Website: bh-photo
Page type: customer-info-address
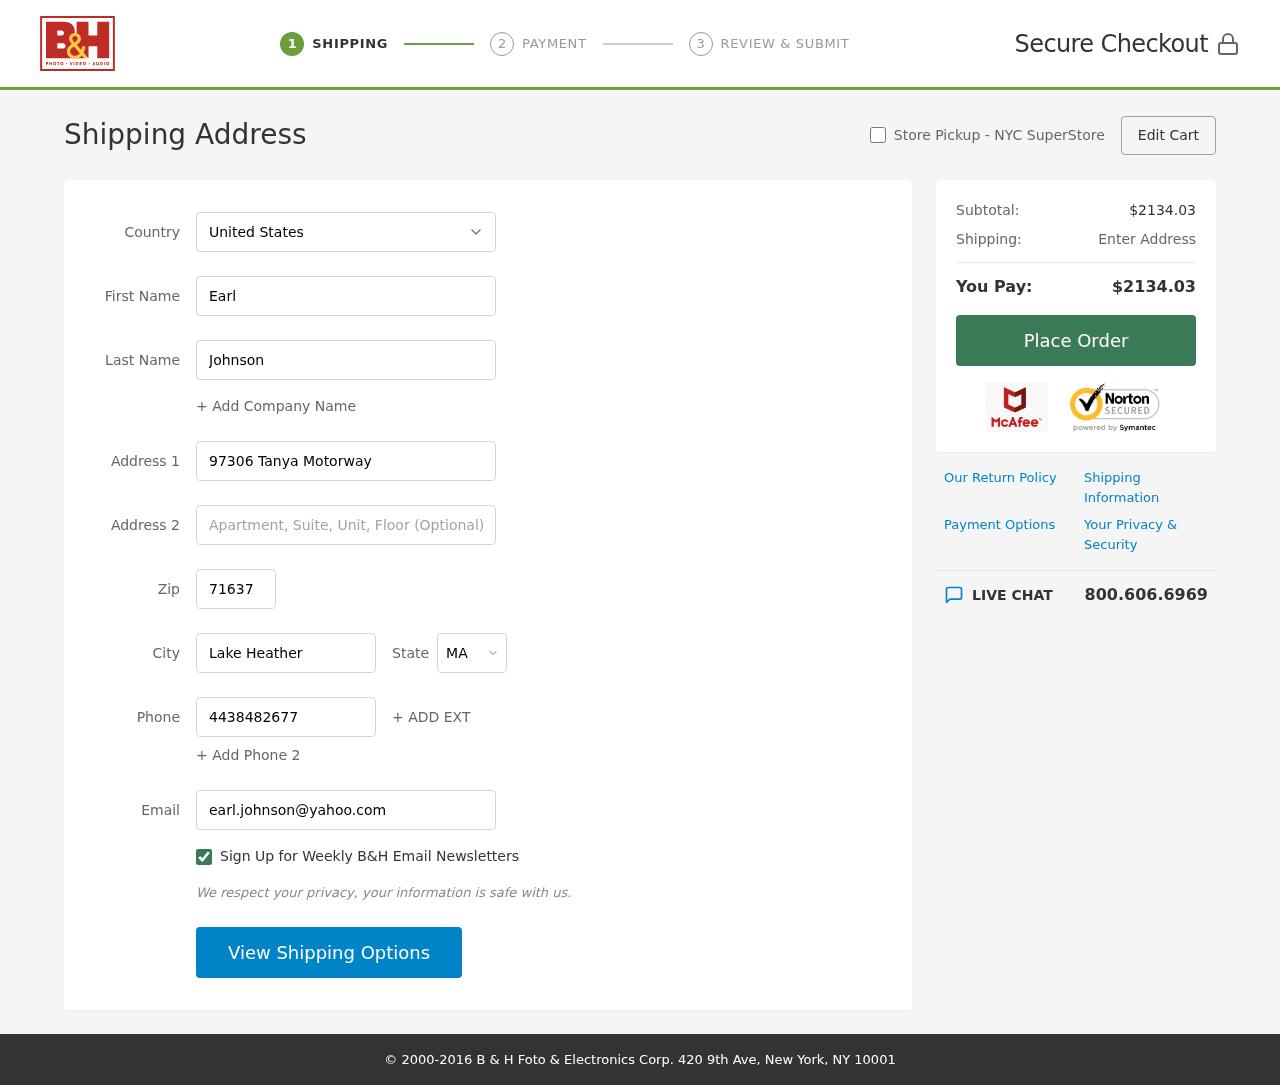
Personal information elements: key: PII_CITY
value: Lake Heather
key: PII_COUNTRY
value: United States
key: PII_EMAIL
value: earl.johnson@yahoo.com
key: PII_FIRSTNAME
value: Earl
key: PII_LASTNAME
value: Johnson
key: PII_PHONE
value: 4438482677
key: PII_POSTCODE
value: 71637
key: PII_STATE_ABBR
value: MA
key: PII_STREET
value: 97306 Tanya Motorway
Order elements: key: ORDER_SUBTOTAL
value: $2134.03
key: ORDER_TOTAL
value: $2134.03